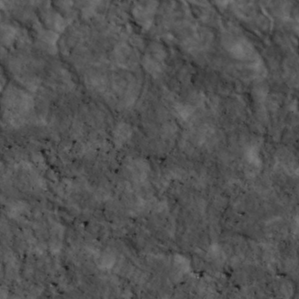
Label: non_frost